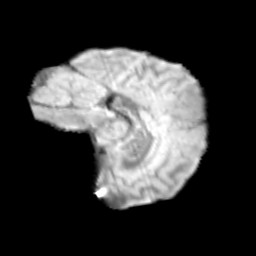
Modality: T2w
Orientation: sagittal
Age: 11
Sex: male
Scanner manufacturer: siemens
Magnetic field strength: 3 T
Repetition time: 3.8 s
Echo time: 0.07 s